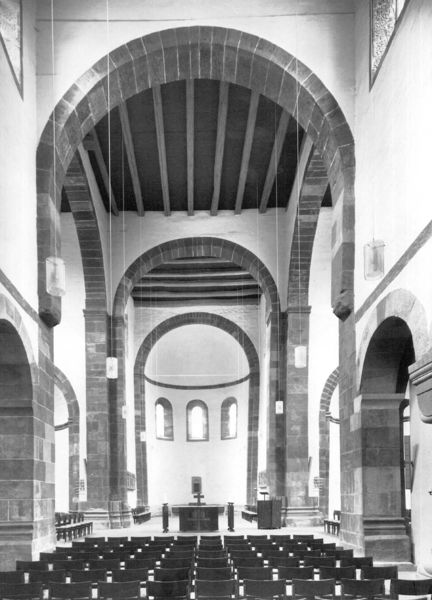
Titel: Fredelsloh, ehem. Augustinerchorherren - Stiftskirhce St. Blasii
Standort: Fredelsloh (EU - D - Nds)
Schlagwörter: weiß, fenster, lampe, lampen, pfeiler, raum, schwarz, stühle, gebäude, wand, stein, steine, innenraum, flach, kirche, decke, rund, schiff, sitze, bogen, backstein, bank, saal, kuppel, church, foto, fotografie, kreuz, altar, pult, kapitell, mittelschiff, kanzel, romanik, chor, streben, love, sitzplätze, flachdach, absis, evangelisch, religion, god, würfelkapitell, triumphkreuz, pray, help, hildesheim, power, lonley, need, acceptance, tlak